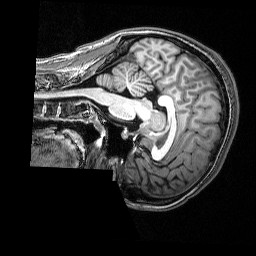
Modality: T1w
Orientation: sagittal
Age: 20
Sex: female
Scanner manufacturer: siemens
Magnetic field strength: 3 T
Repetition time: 2.53 s
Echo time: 0.00339 s